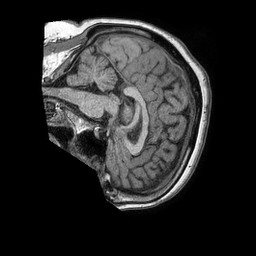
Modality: T1w
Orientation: sagittal
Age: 52
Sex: female
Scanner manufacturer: philips
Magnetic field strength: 1.5 T
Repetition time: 0.007514 s
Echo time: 0.003413 s